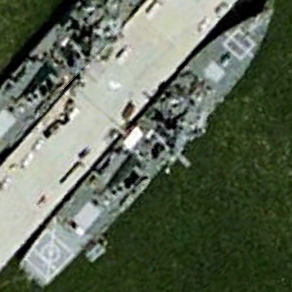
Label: destroyer